Aerial crown-view tile of a tropical tree (Barro Colorado Island, Panama), acquired 20241014:
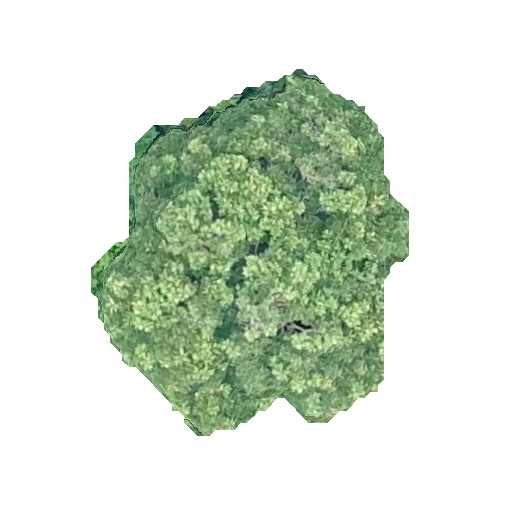
Species: Dipteryx oleifera
GBIF accepted scientific name: Dipteryx oleifera
Crown area: 126.814 m²